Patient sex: F
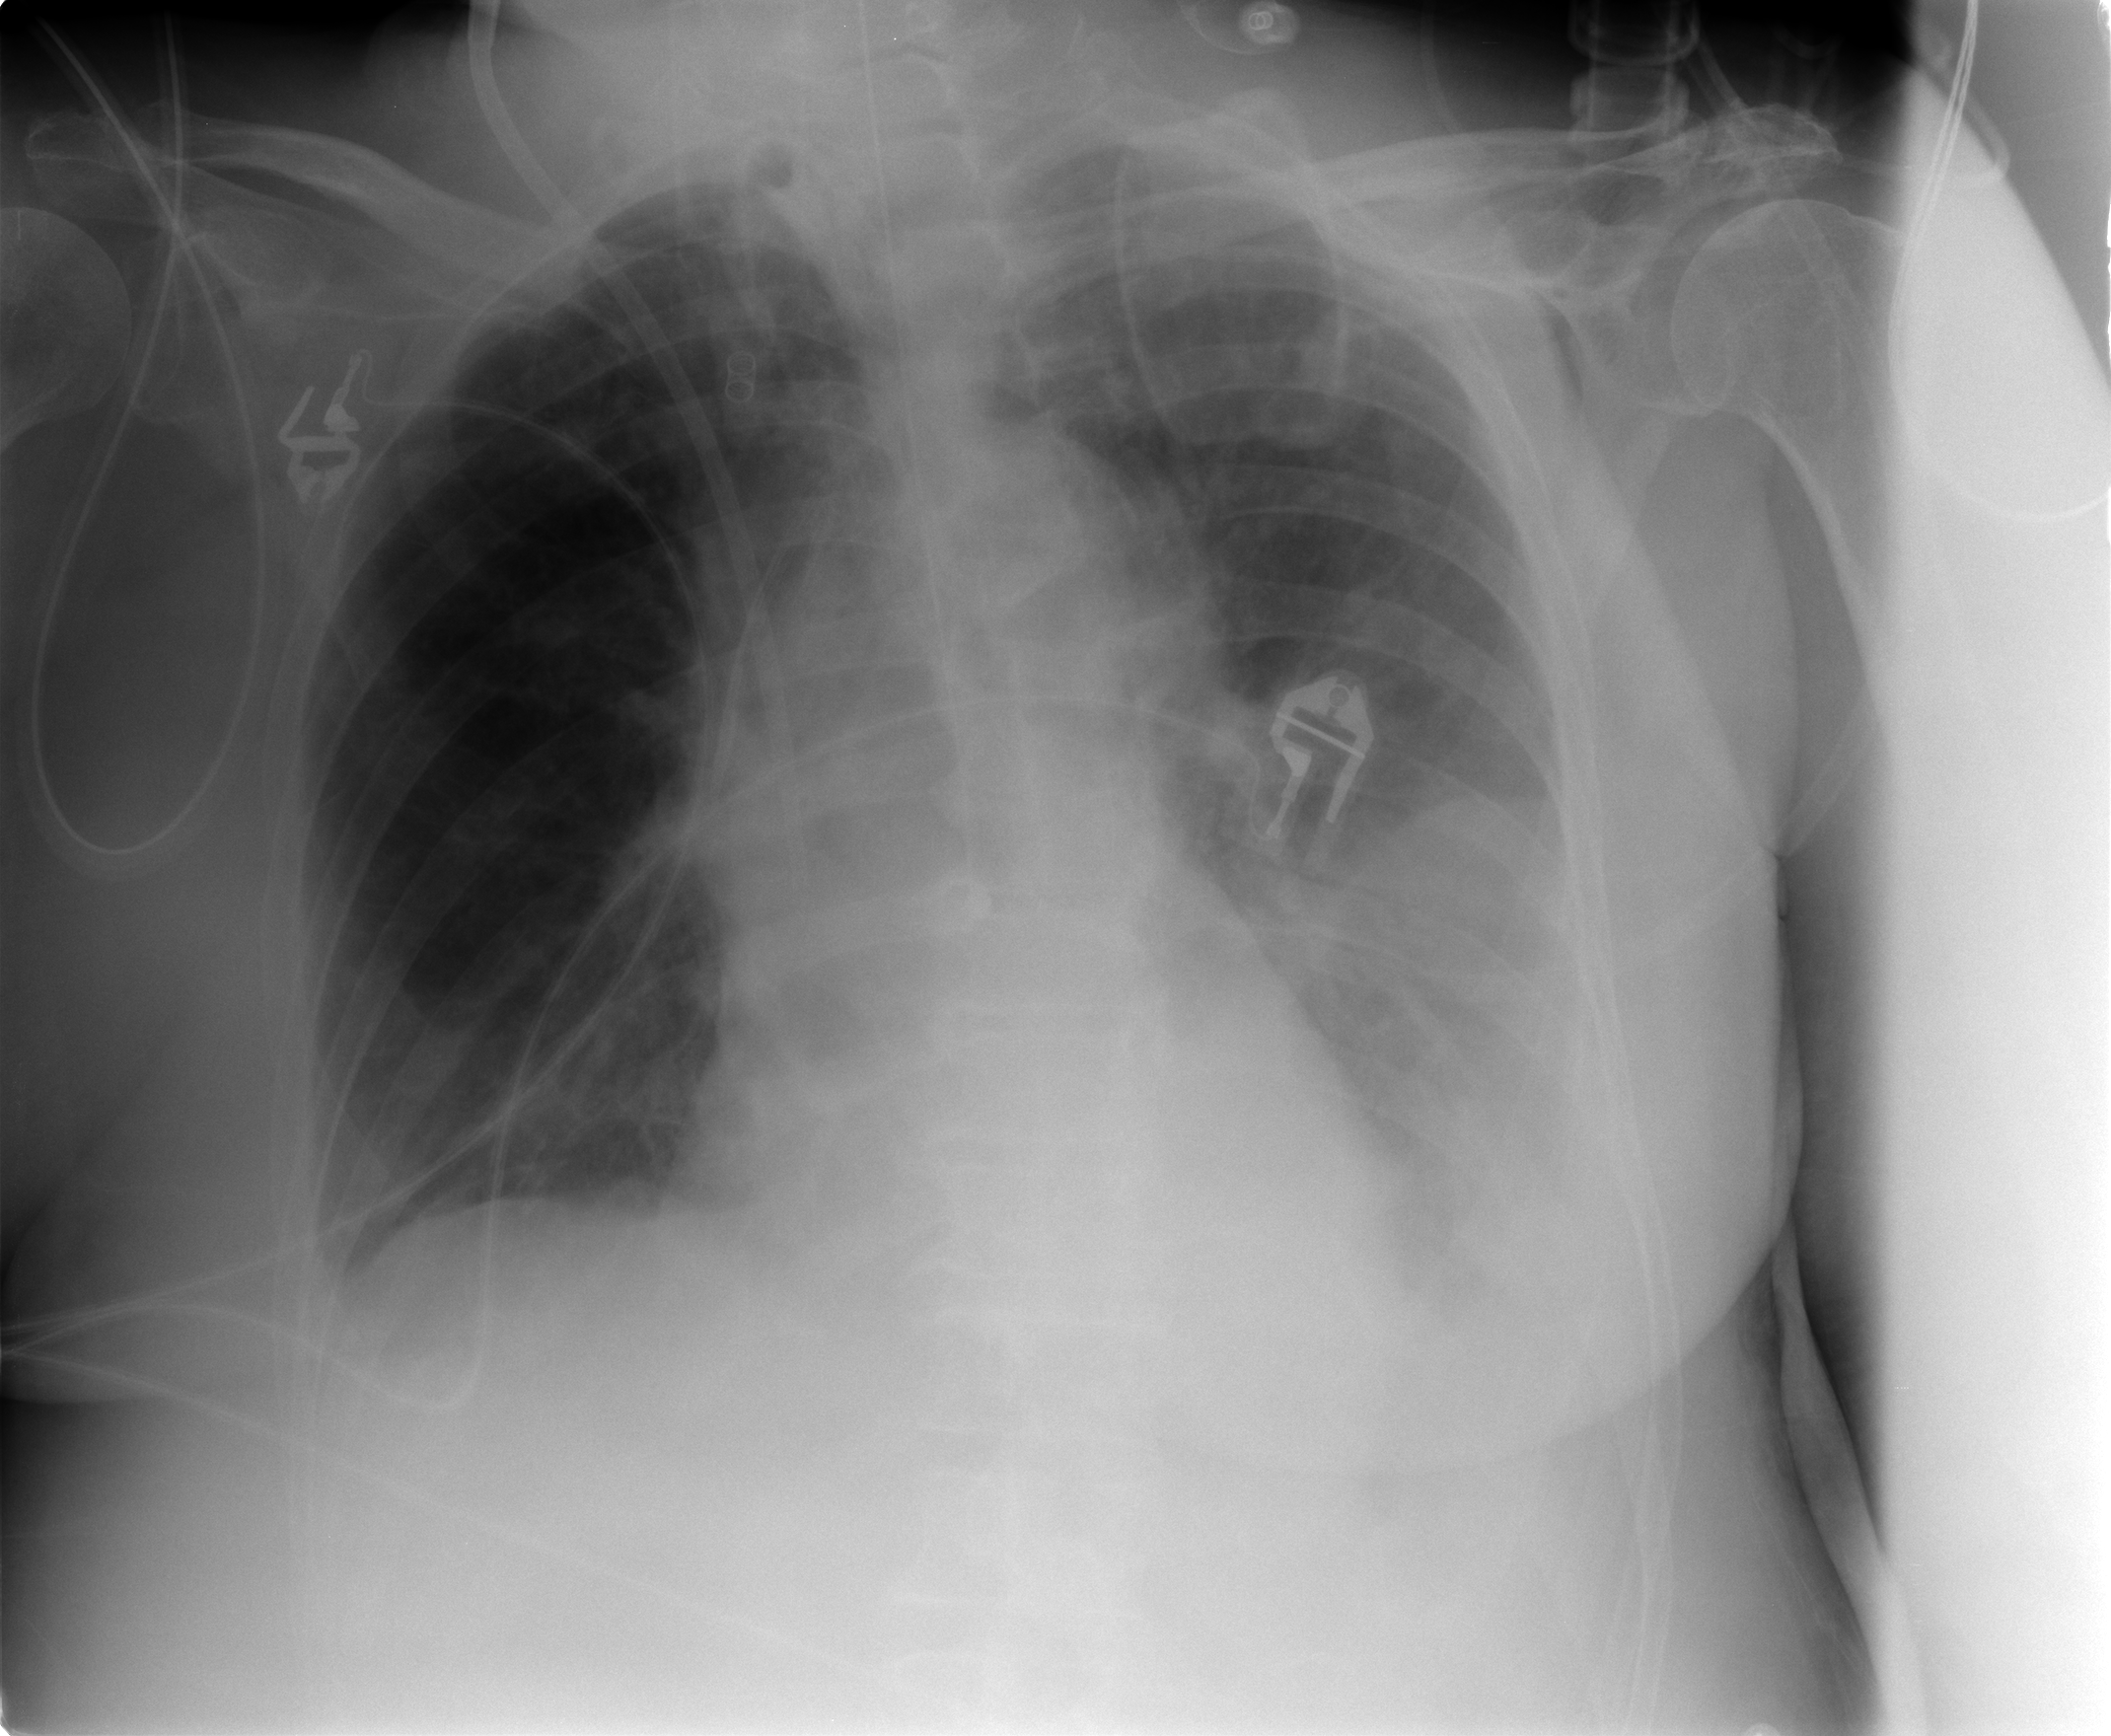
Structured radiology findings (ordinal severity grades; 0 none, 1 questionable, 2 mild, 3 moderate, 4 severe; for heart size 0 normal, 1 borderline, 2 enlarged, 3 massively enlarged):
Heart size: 2
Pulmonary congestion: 2
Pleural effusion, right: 0
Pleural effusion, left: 3
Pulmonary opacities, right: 0
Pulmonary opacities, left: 2
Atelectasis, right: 0
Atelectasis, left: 2